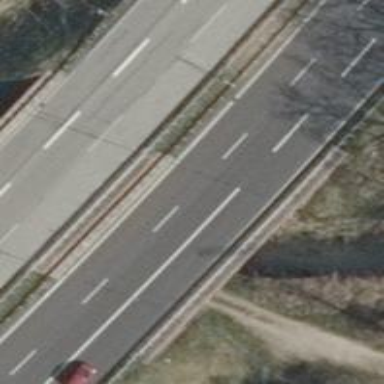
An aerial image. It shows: Bridge over trunk highway that serves as motorroad.